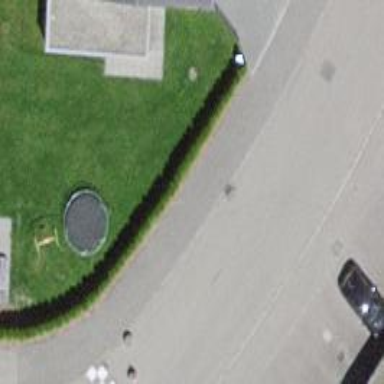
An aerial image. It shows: Asphalt sidewalk.